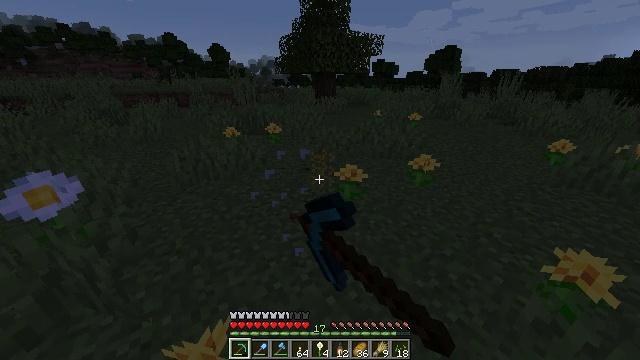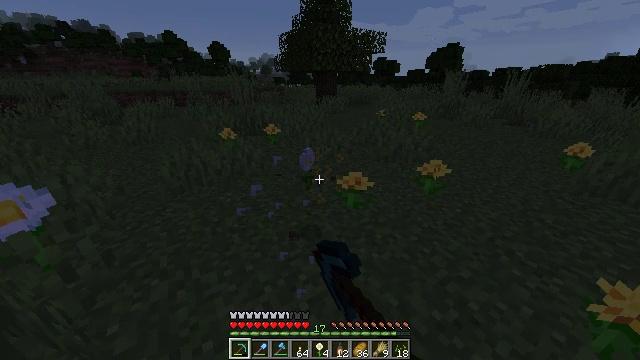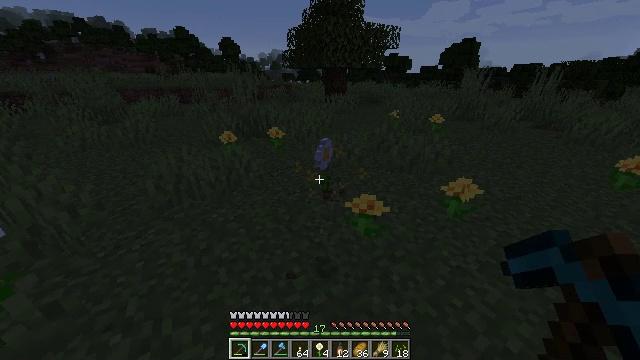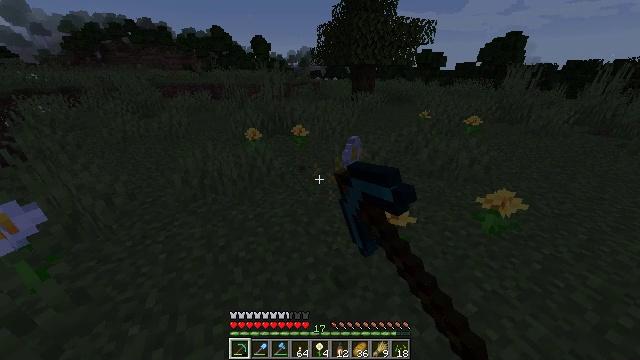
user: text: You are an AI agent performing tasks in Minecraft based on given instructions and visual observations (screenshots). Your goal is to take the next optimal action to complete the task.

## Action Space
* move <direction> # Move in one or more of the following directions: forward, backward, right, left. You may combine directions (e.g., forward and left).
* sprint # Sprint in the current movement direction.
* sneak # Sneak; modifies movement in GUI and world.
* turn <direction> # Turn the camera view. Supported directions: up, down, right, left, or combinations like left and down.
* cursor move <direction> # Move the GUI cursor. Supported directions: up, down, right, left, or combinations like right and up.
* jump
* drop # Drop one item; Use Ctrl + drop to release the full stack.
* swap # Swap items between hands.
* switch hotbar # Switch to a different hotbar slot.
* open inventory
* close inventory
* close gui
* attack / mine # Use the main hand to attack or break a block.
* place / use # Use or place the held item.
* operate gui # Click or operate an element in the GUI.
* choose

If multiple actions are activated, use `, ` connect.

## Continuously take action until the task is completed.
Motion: motion action
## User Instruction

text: Collect a dandelion flower.
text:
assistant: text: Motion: move forward, attack / mine
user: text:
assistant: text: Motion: move forward, turn left, attack / mine
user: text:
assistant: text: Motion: move forward, turn left, attack / mine
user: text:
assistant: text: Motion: attack / mine